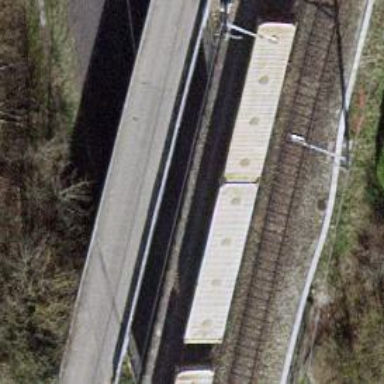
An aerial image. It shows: Single-track railway bridge with electrified contact line.